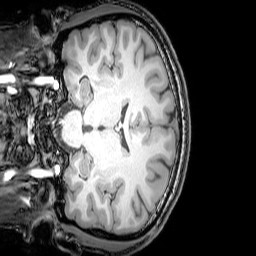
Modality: T1w
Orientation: coronal
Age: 25
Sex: male
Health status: healthy
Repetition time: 0.081 s
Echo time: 0.037 s